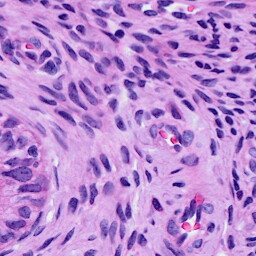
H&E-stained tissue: Cervix